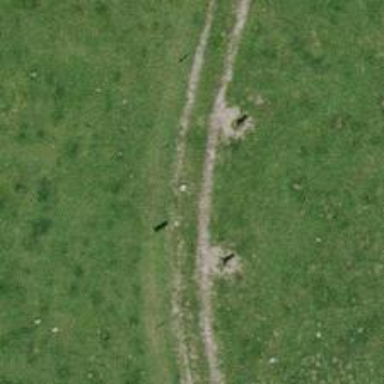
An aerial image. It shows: Track road with grade4 tracktype.